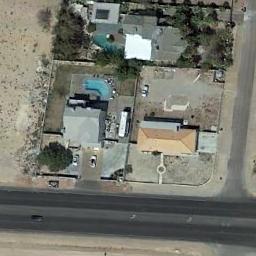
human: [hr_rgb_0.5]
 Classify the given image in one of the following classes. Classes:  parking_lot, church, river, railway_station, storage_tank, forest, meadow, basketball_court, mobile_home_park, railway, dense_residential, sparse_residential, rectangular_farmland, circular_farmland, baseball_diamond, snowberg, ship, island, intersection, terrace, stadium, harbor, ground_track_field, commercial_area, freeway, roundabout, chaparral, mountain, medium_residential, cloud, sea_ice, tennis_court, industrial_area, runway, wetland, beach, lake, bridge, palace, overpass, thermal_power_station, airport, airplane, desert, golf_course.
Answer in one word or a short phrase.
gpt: sparse_residential